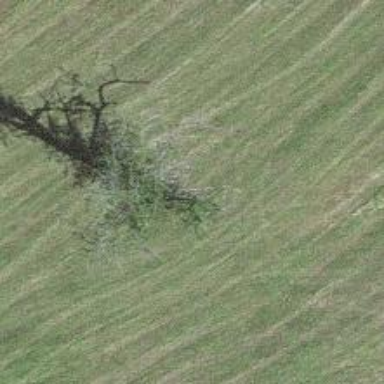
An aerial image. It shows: Beautiful tree in nature.